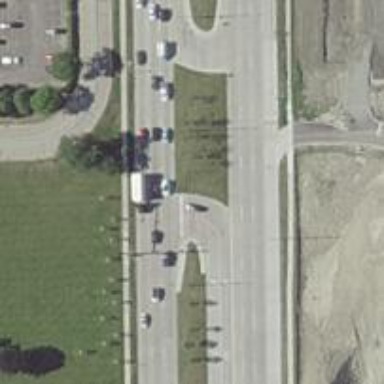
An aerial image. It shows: Primary highway with separate sidewalk.